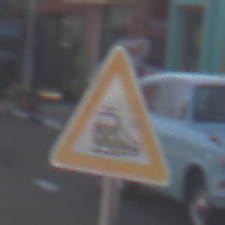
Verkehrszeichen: Bahnuebergang
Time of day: MorningAfternoon
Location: Outdoor (Special)
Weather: PartlyCloudy
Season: NotSpecified
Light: Natural